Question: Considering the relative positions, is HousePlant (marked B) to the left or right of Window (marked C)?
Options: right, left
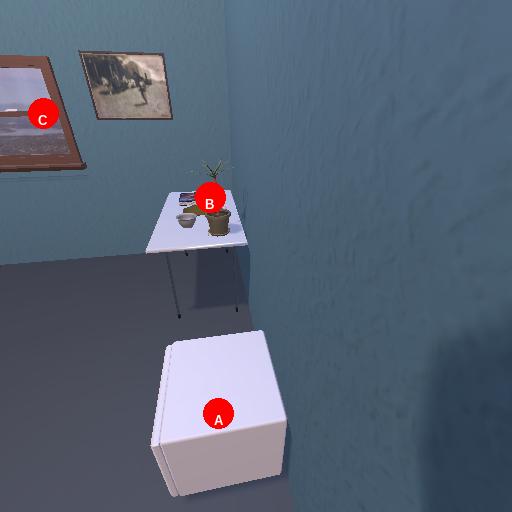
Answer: right